Field crop: tomato
Growth stage: 1
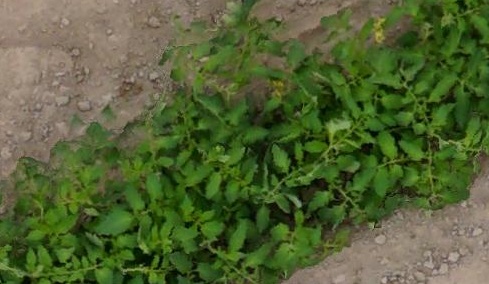
Species: tomato